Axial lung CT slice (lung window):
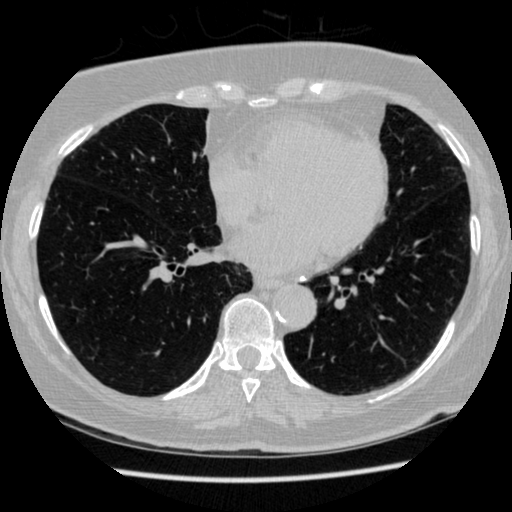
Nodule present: no